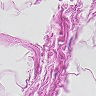
Metastatic tissue present: no